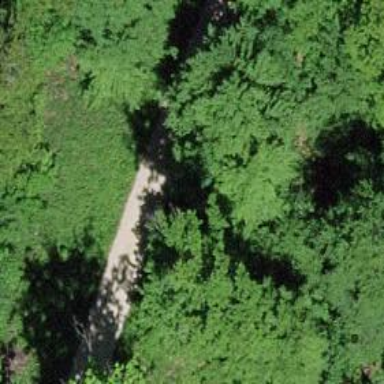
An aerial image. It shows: Gravel track with grade2 quality.